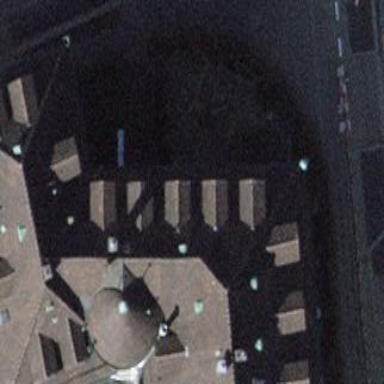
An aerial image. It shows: Hipped roof apartment building.